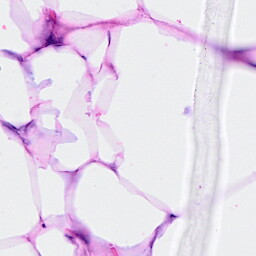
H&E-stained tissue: Breast